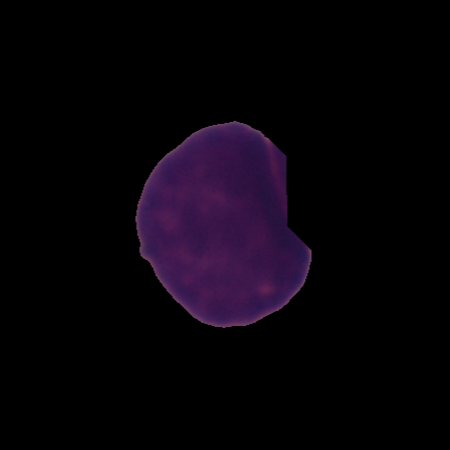
Label: healthy